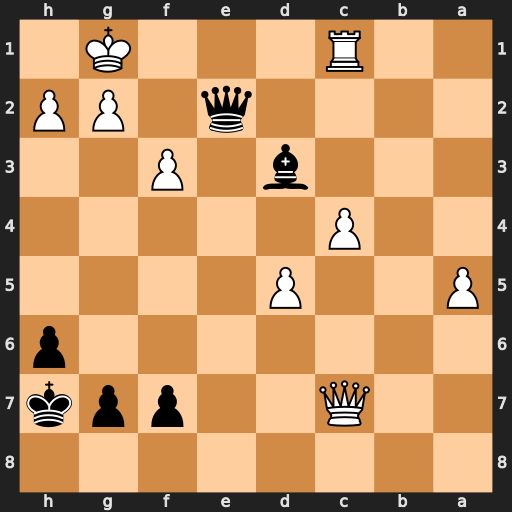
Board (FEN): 8/2Q2ppk/7p/P2P4/2P5/3b1P2/4q1PP/2R3K1
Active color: b
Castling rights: -
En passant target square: -
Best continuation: Qe3+ Kh1 Qxc1#